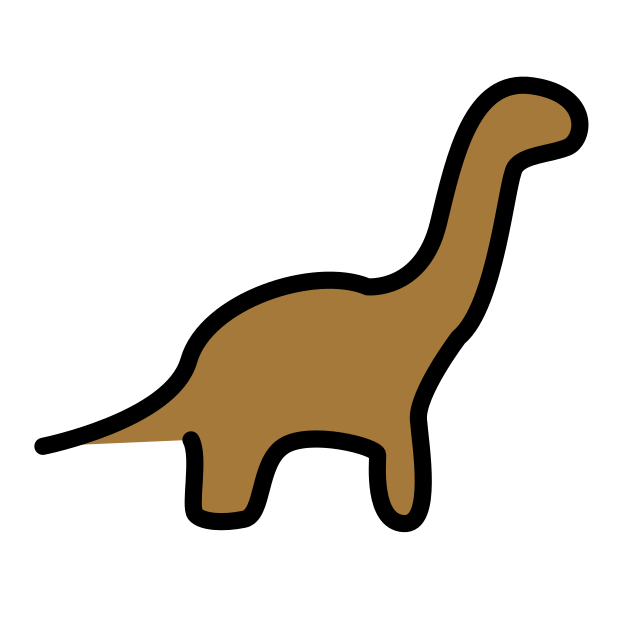
sauropod